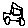
Label: car